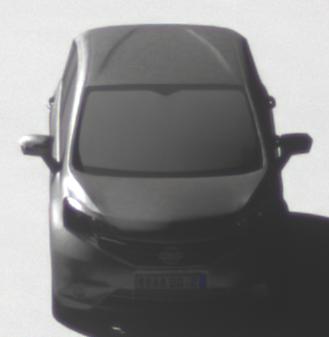
Make: Nissan
Model: Note 1.2
Detailed model: Note (E12) (10/13 - 12/16)
Model produced from: 2013/10
Model produced until: 2015/09
Doors: 5
Color: gray
Road condition: dry road
Daytime: morning or afternoon
Contrast: high contrast